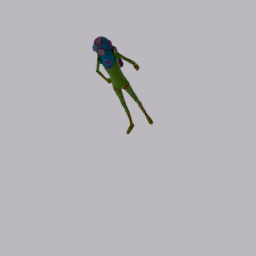
Label: people